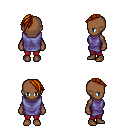
a pixel art fantasy rpg character, female body template, human, dark skin, chain tabard jacket, red pants, brunette long mohawk hairstyle, four views (front, back, left, right), 2x2 character sprite sheet, small pixel art, hard edges, no anti-aliasing